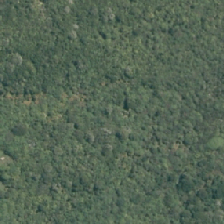
Land cover: broadleaved_indigenous_hardwood